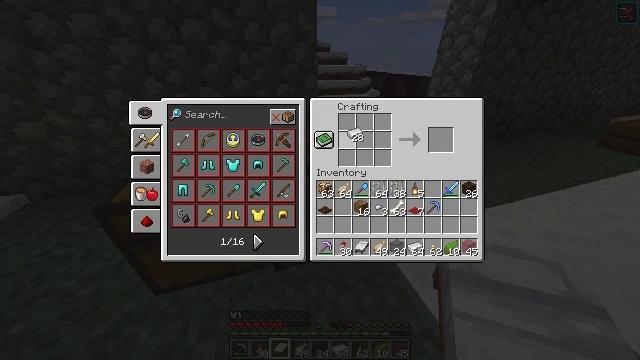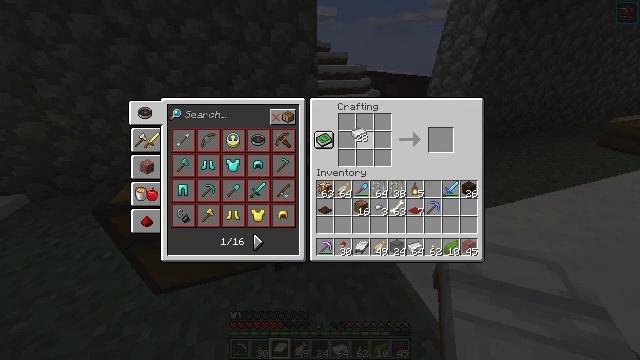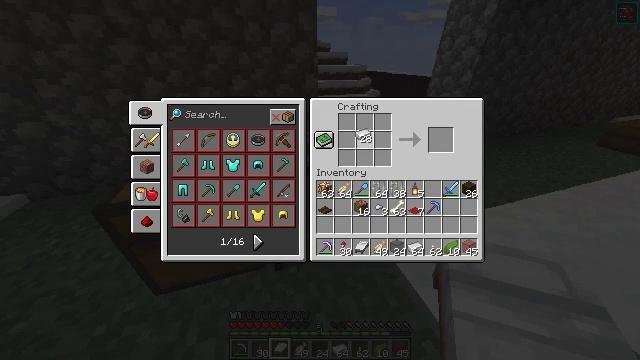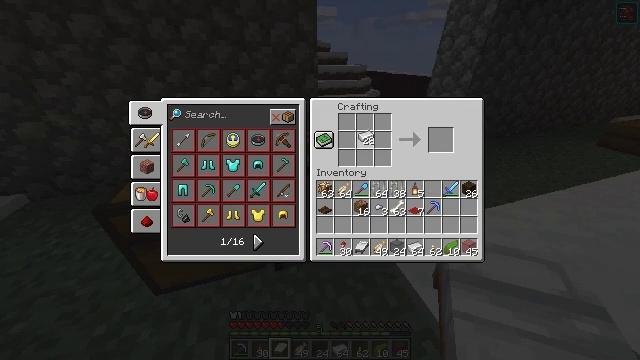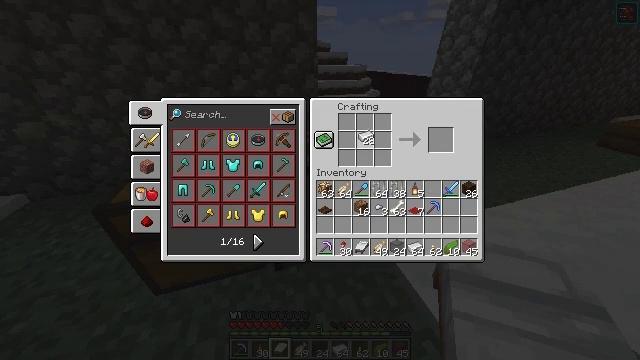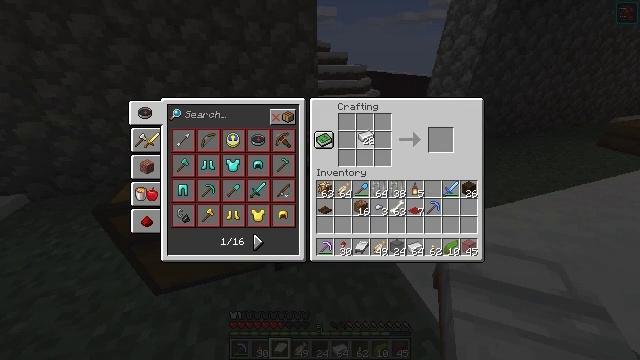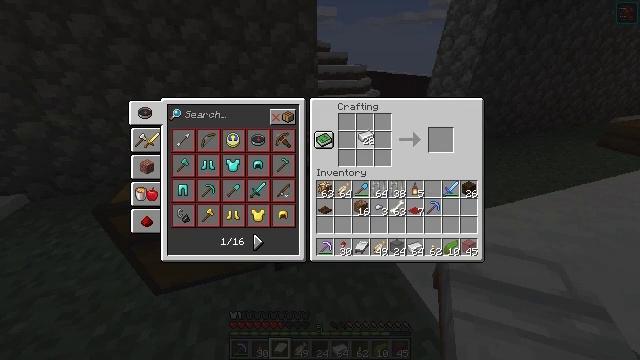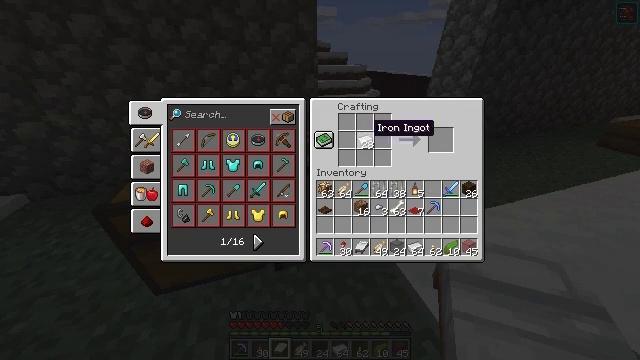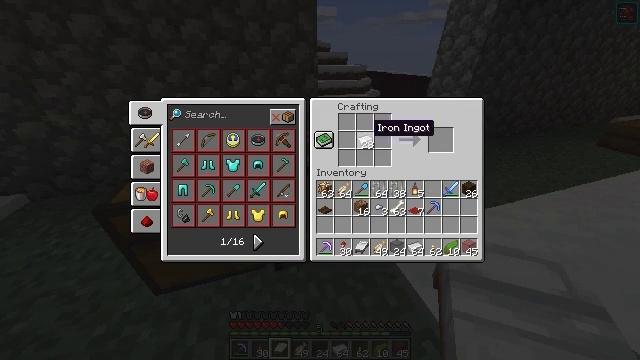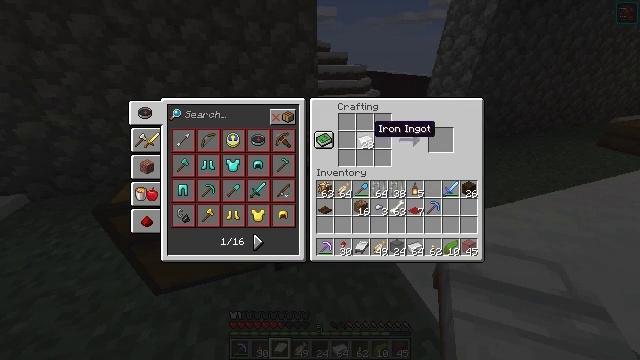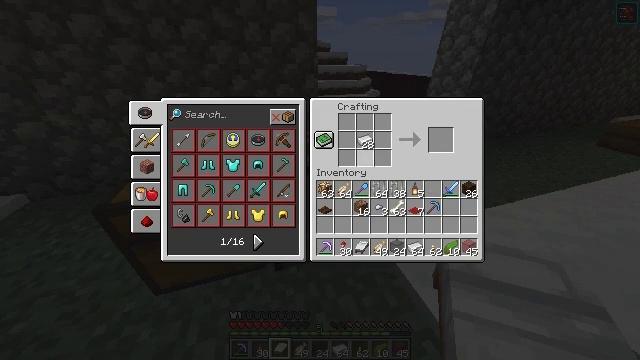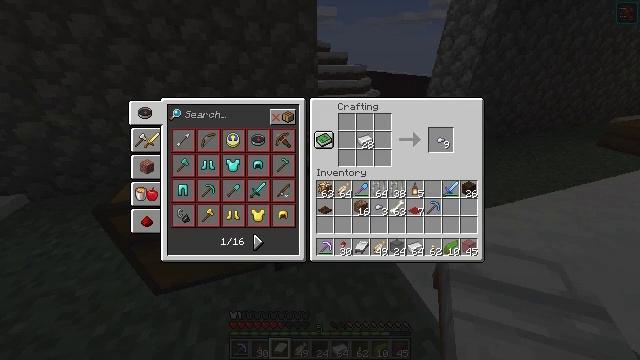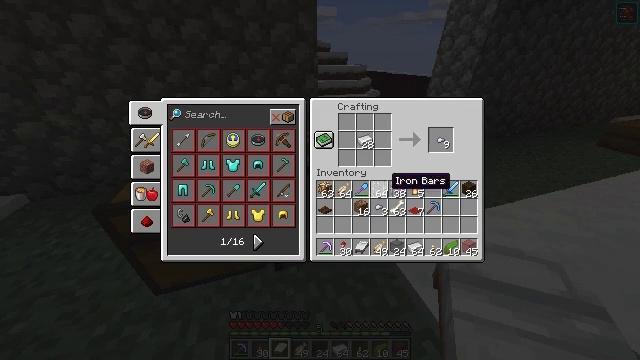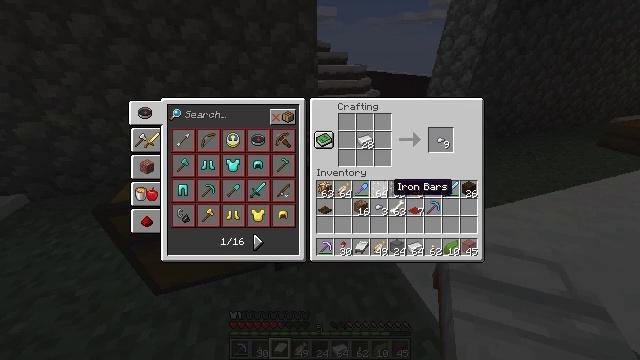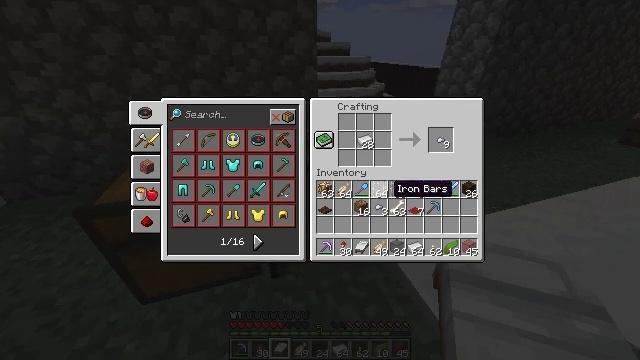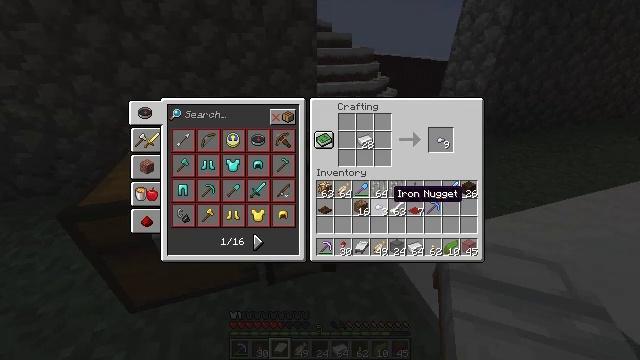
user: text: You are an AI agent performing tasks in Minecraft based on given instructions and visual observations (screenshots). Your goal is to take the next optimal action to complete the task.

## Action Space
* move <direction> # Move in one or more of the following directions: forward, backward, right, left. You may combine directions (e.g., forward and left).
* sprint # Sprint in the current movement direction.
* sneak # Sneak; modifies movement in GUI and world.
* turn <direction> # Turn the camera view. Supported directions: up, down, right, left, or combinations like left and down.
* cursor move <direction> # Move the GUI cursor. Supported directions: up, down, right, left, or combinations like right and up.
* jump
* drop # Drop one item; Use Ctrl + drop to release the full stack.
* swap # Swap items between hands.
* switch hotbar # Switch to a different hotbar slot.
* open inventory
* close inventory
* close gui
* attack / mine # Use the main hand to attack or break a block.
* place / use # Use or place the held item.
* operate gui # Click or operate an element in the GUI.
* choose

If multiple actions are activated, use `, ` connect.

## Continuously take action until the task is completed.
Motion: motion action
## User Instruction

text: Create iron nugget from iron ingot.
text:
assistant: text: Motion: no_op
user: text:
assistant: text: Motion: no_op
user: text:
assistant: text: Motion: no_op
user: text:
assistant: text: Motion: no_op
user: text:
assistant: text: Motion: operate gui
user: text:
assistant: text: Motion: operate gui
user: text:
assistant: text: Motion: no_op
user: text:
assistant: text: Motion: no_op
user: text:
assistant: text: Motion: no_op
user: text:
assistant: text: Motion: cursor move down
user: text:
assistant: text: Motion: cursor move down
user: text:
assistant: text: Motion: cursor move right and down
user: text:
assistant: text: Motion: no_op
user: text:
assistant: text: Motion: no_op
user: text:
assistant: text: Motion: no_op
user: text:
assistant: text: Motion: no_op
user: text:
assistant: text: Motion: no_op
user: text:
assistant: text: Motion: no_op
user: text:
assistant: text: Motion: no_op
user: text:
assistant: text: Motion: no_op
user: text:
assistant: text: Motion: no_op
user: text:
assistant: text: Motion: no_op
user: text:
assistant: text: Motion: no_op
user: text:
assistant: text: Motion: no_op
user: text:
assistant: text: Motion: no_op
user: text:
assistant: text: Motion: cursor move up
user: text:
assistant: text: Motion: cursor move right and up
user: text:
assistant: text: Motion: cursor move right and up
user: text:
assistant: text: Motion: no_op
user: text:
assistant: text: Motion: no_op